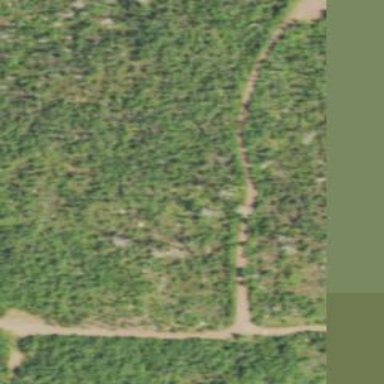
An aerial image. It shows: Track road.